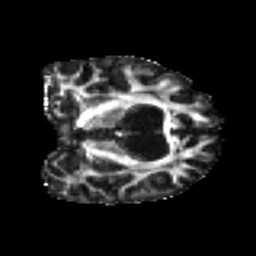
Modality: FA
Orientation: coronal
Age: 23
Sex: female
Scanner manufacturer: ge
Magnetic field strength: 3 T
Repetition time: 7.8 s
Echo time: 0.0612 s